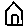
Label: house